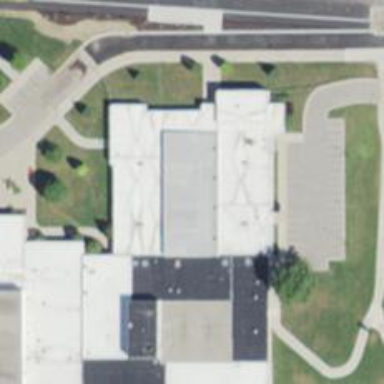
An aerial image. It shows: School.